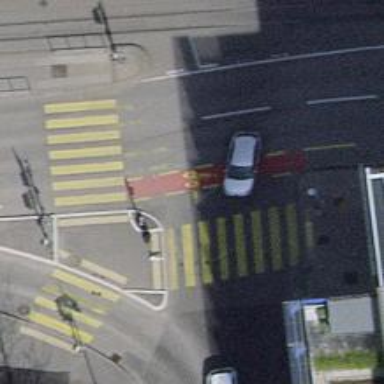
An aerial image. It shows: Road with traffic signals.